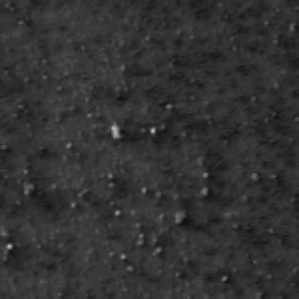
Label: frost